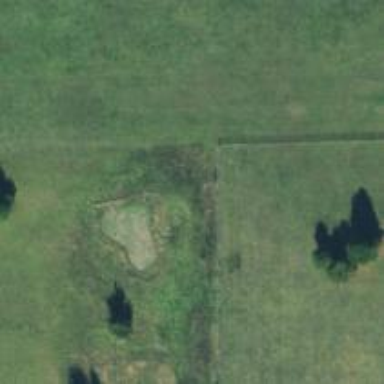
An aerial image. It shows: Golf hole on golf course.